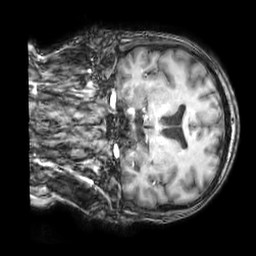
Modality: T1w
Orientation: coronal
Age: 39
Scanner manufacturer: philips
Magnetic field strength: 3 T
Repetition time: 0.007 s
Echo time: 0.003501 s